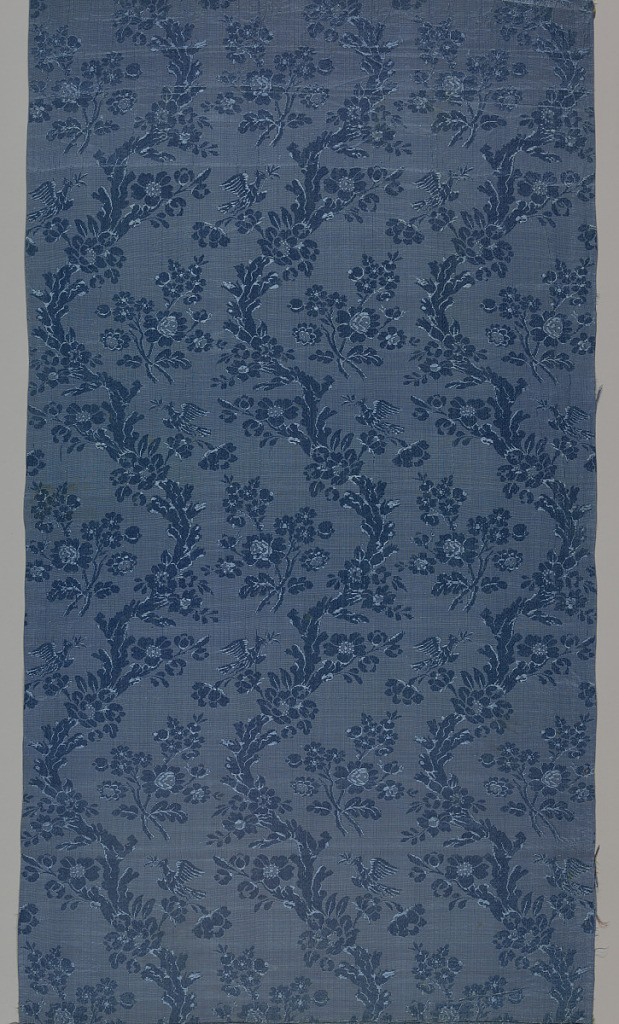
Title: Textile
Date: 18th century
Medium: silk Technique: compound weave with supplementary warp
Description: Skirt panel of deep blue silk with close-set, parallel serpentine flowering branches with small birds and large bouquets in between. Two selvedges, each with pink and yellow satin stripe.